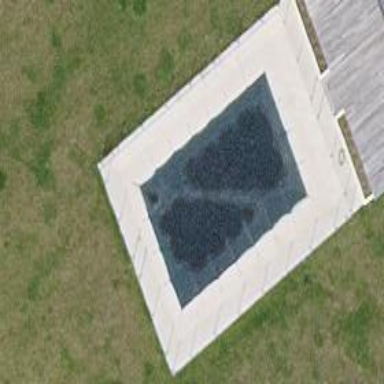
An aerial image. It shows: Swimming pool located in leisure land.